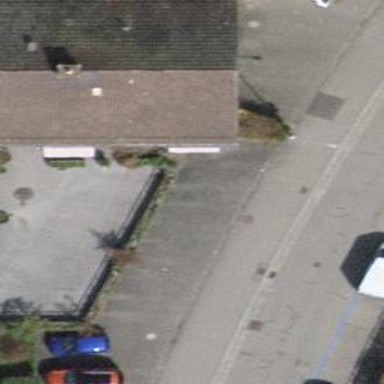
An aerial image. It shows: Group of garages.